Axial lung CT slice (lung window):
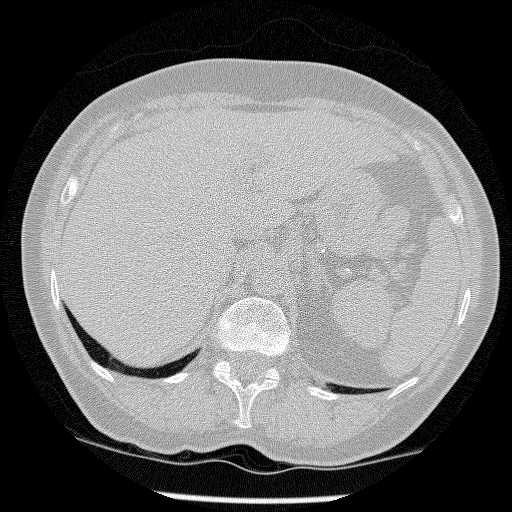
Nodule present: no